Question: I'm very new to Xcode and not familiar with all functions.
I simply would like to have a background image underneath my UITabelView.
There are many answers to this problem, but all of them give me these white artefact borders.
So my question is, did anybody end up with the same problem and solved it?
To get an idea, imag is attached below.
Thx for any help!
Here just a quick view over my implementaion
'''
- (BOOL)application:(UIApplication *)application didFinishLaunchingWithOptions:
(NSDictionary *)launchOptions{
self.window = [[UIWindow alloc] initWithFrame:[[UIScreen mainScreen] bounds]];
// Override point for customization after application launch
//initialise main views
UIImageView *backGround = [[UIImageView alloc] initWithFrame:CGRectMake(0, 0,
self.window.bounds.size.width, self.window.bounds.size.height)];
[backGround setImage:[UIImage imageNamed:@"Default.png"]];
[self.window addSubview:backGround];
LoginViewController *loginViewController = [[LoginViewController alloc]
initWithNibName:@"LoginViewController" bundle:nil];
self.navigationController = [[UINavigationController alloc]
initWithRootViewController:loginViewController];
self.window.rootViewController = self.navigationController;
self.window.backgroundColor = [UIColor whiteColor];
[self.window makeKeyAndVisible];
return YES;
}
'''

---
[Same Problem on antoher UI Item]
Now I have the same problem on my programmatically created UIButtons with rounded rect. But I have no idea how to get rid of them?
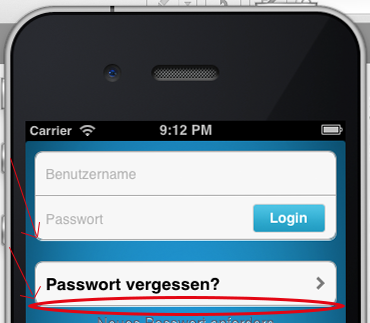
Answer: I face this problem before
i think u set your tableview separator property to Single Line Etched style, to solve this problem set your tableview separator in cellforrowatindexpath delegate :
'''
tableview.separatorStyle = tableview.UITableViewCellSeparatorStyleSingleLine;
'''
or
'''
tableview.separatorStyle = tableview.UITableViewCellSeparatorStyleNone;
'''
or u can set it in xib file under separator section.
may help you